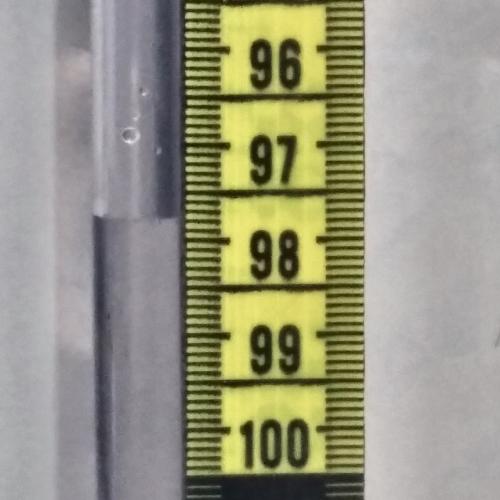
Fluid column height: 97.8 cm